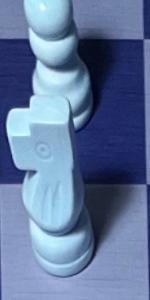
Label: Knight_White